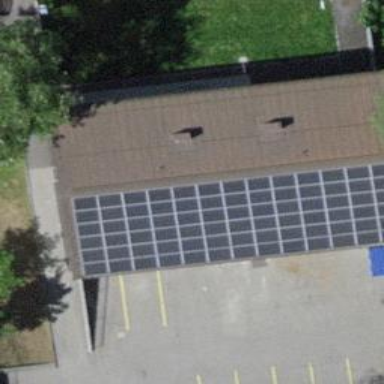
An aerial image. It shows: Kindergarten building.